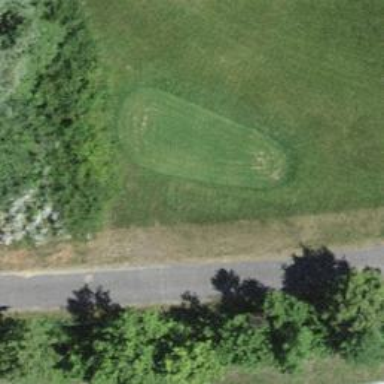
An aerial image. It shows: Golf tee.